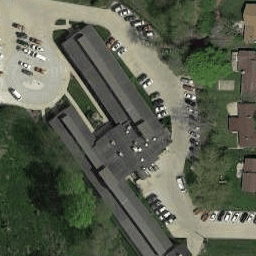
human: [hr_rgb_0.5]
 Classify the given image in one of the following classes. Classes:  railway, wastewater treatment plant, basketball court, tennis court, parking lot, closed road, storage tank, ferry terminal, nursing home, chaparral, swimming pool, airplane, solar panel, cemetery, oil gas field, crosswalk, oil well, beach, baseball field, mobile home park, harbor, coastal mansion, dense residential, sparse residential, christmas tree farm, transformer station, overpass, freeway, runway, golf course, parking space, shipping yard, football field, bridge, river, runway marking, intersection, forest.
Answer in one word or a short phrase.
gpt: nursing home